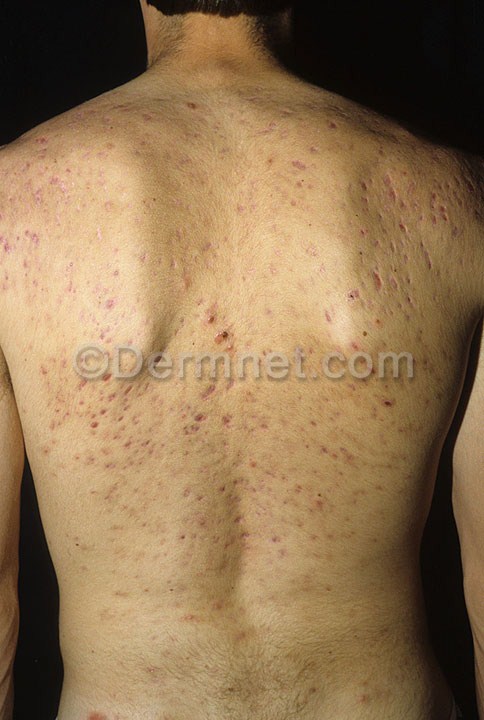
Disease: Acne and Rosacea Photos